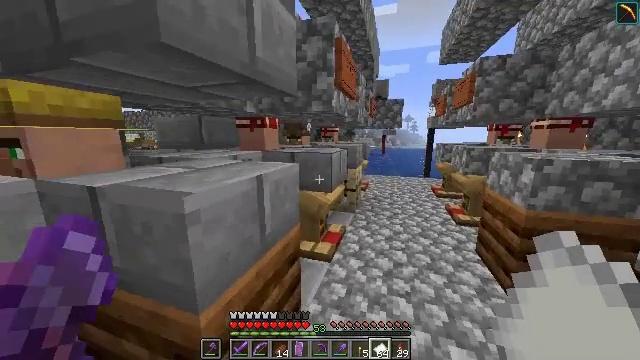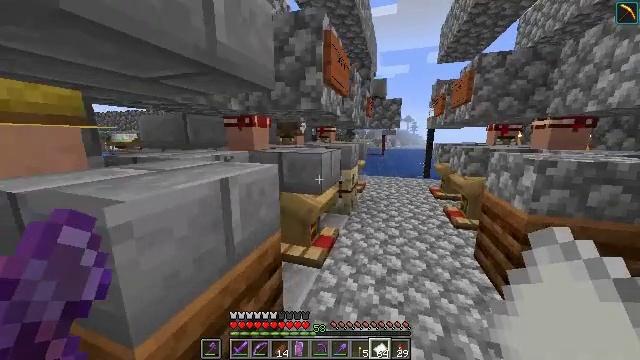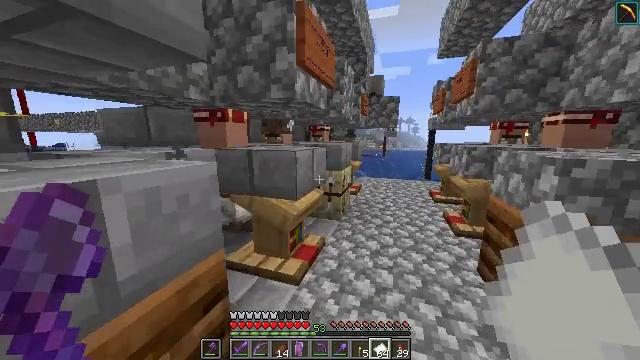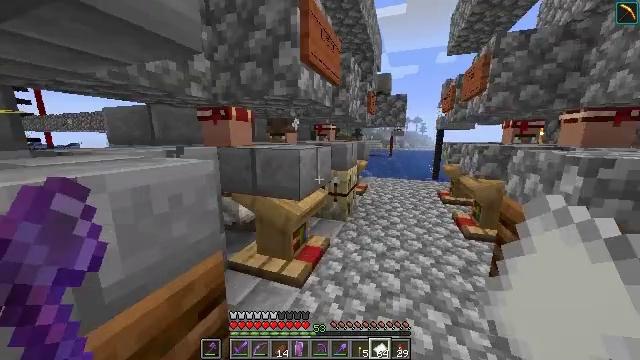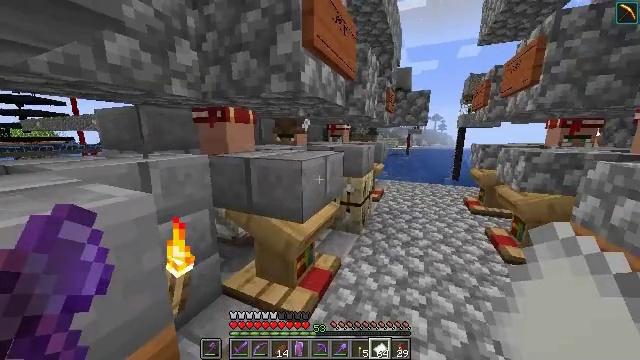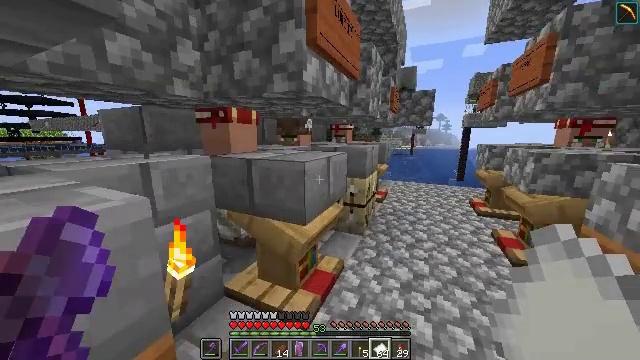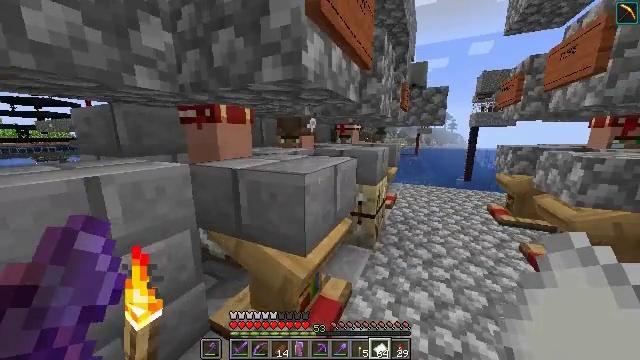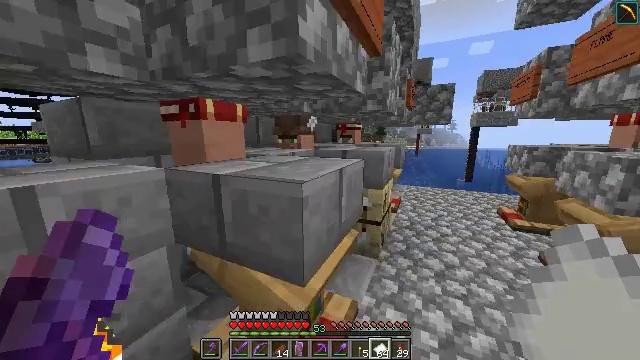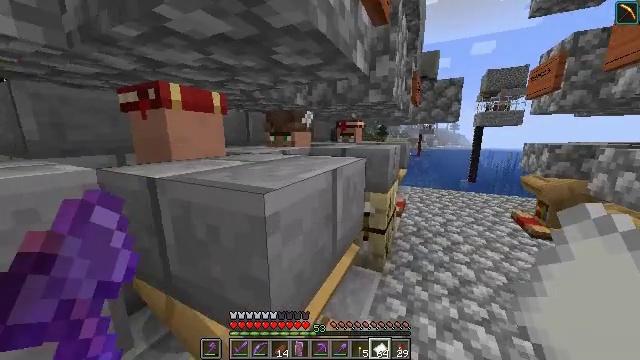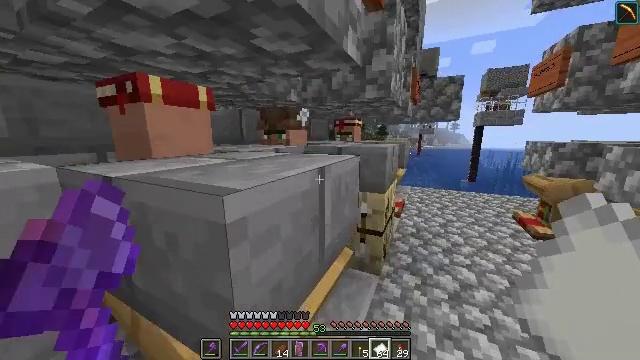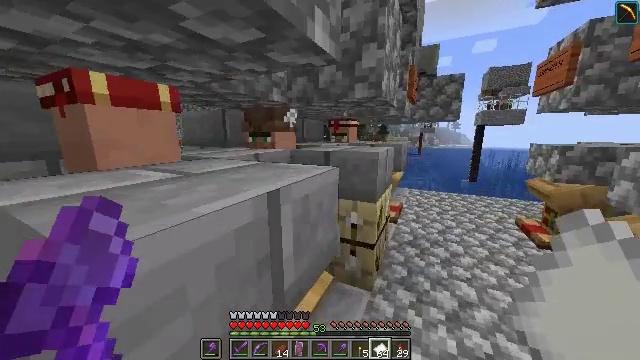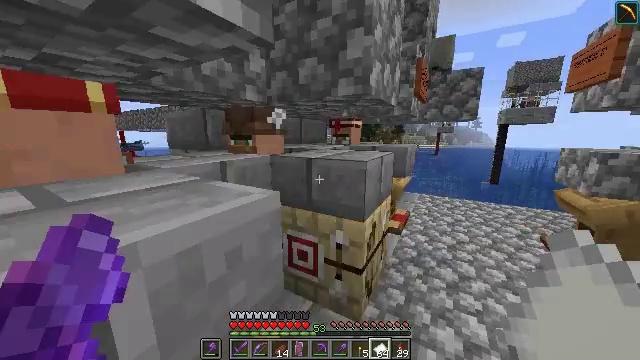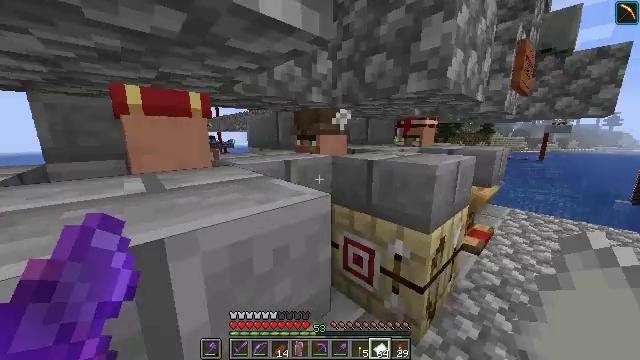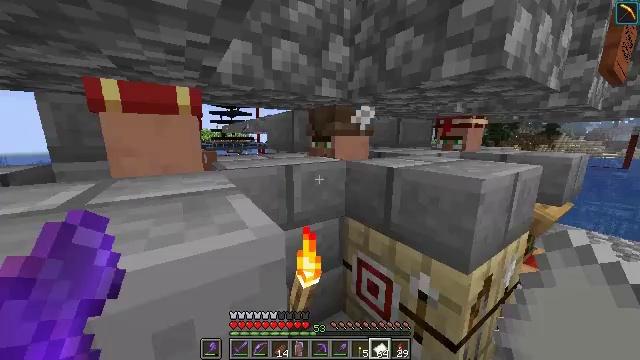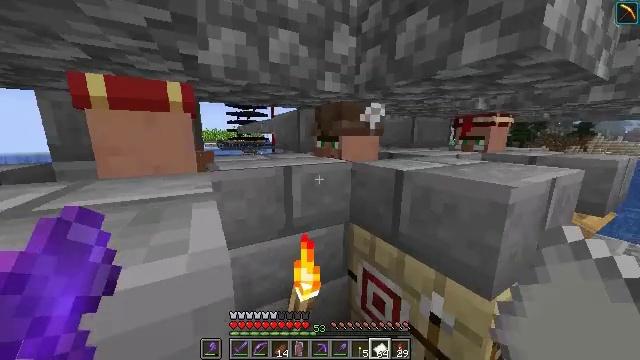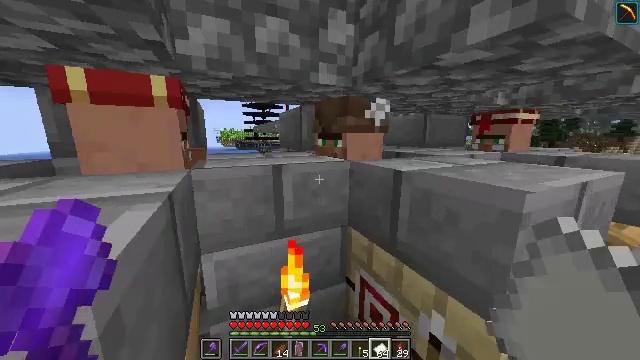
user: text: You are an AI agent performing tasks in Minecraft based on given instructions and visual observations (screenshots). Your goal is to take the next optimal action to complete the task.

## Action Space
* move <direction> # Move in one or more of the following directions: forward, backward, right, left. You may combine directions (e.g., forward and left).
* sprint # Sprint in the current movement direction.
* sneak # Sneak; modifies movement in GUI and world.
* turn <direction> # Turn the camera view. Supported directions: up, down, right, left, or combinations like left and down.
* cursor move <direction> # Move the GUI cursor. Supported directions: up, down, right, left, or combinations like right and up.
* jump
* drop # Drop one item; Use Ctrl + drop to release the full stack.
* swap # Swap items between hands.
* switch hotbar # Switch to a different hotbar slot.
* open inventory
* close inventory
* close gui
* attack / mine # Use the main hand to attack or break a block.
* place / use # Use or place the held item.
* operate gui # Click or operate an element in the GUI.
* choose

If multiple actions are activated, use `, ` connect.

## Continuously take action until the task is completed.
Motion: motion action
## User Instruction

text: craft item air
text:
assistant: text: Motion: move forward and move right, sprint
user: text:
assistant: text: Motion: move forward, sprint
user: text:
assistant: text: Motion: move forward, sprint, turn left
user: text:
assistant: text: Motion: move forward, sprint, turn left
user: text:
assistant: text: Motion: move forward, sprint
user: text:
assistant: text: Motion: move forward, sprint, turn left
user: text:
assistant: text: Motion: move forward, sprint
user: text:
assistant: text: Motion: move forward and move right, sprint
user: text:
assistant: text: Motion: move forward and move right, sprint
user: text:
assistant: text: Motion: move forward and move right, sprint
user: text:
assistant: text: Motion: move forward and move right, sprint, turn left
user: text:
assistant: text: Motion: move forward, sprint, turn left
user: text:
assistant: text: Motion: move forward, sprint, turn left
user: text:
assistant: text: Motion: move forward, sprint, turn left
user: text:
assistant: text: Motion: move forward, sprint, turn left
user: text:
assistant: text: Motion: move forward, sprint, turn left and up
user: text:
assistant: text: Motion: move forward, sprint, turn left and up
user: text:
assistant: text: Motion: move forward, sprint, turn left
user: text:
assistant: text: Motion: move forward, turn left
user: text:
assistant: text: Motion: turn left
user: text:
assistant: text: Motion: turn left
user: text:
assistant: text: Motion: no_op
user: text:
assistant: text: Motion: no_op
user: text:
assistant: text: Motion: no_op
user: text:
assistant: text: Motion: move forward
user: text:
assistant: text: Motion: move forward
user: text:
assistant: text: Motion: move forward, turn right
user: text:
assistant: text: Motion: move forward and move right, turn right
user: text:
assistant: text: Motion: move forward and move right
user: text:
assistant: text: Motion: move forward and move right